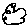
Label: cloud